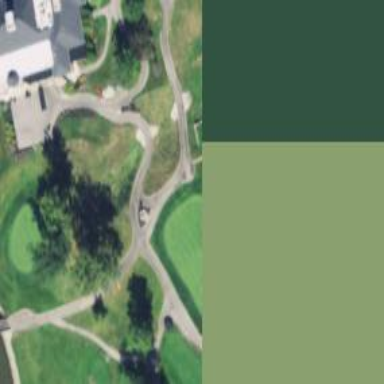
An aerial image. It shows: Service road used as golf cart path.